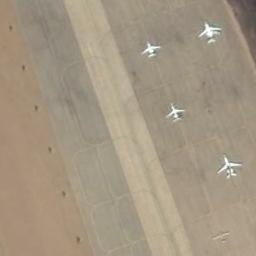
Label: airplane